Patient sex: M
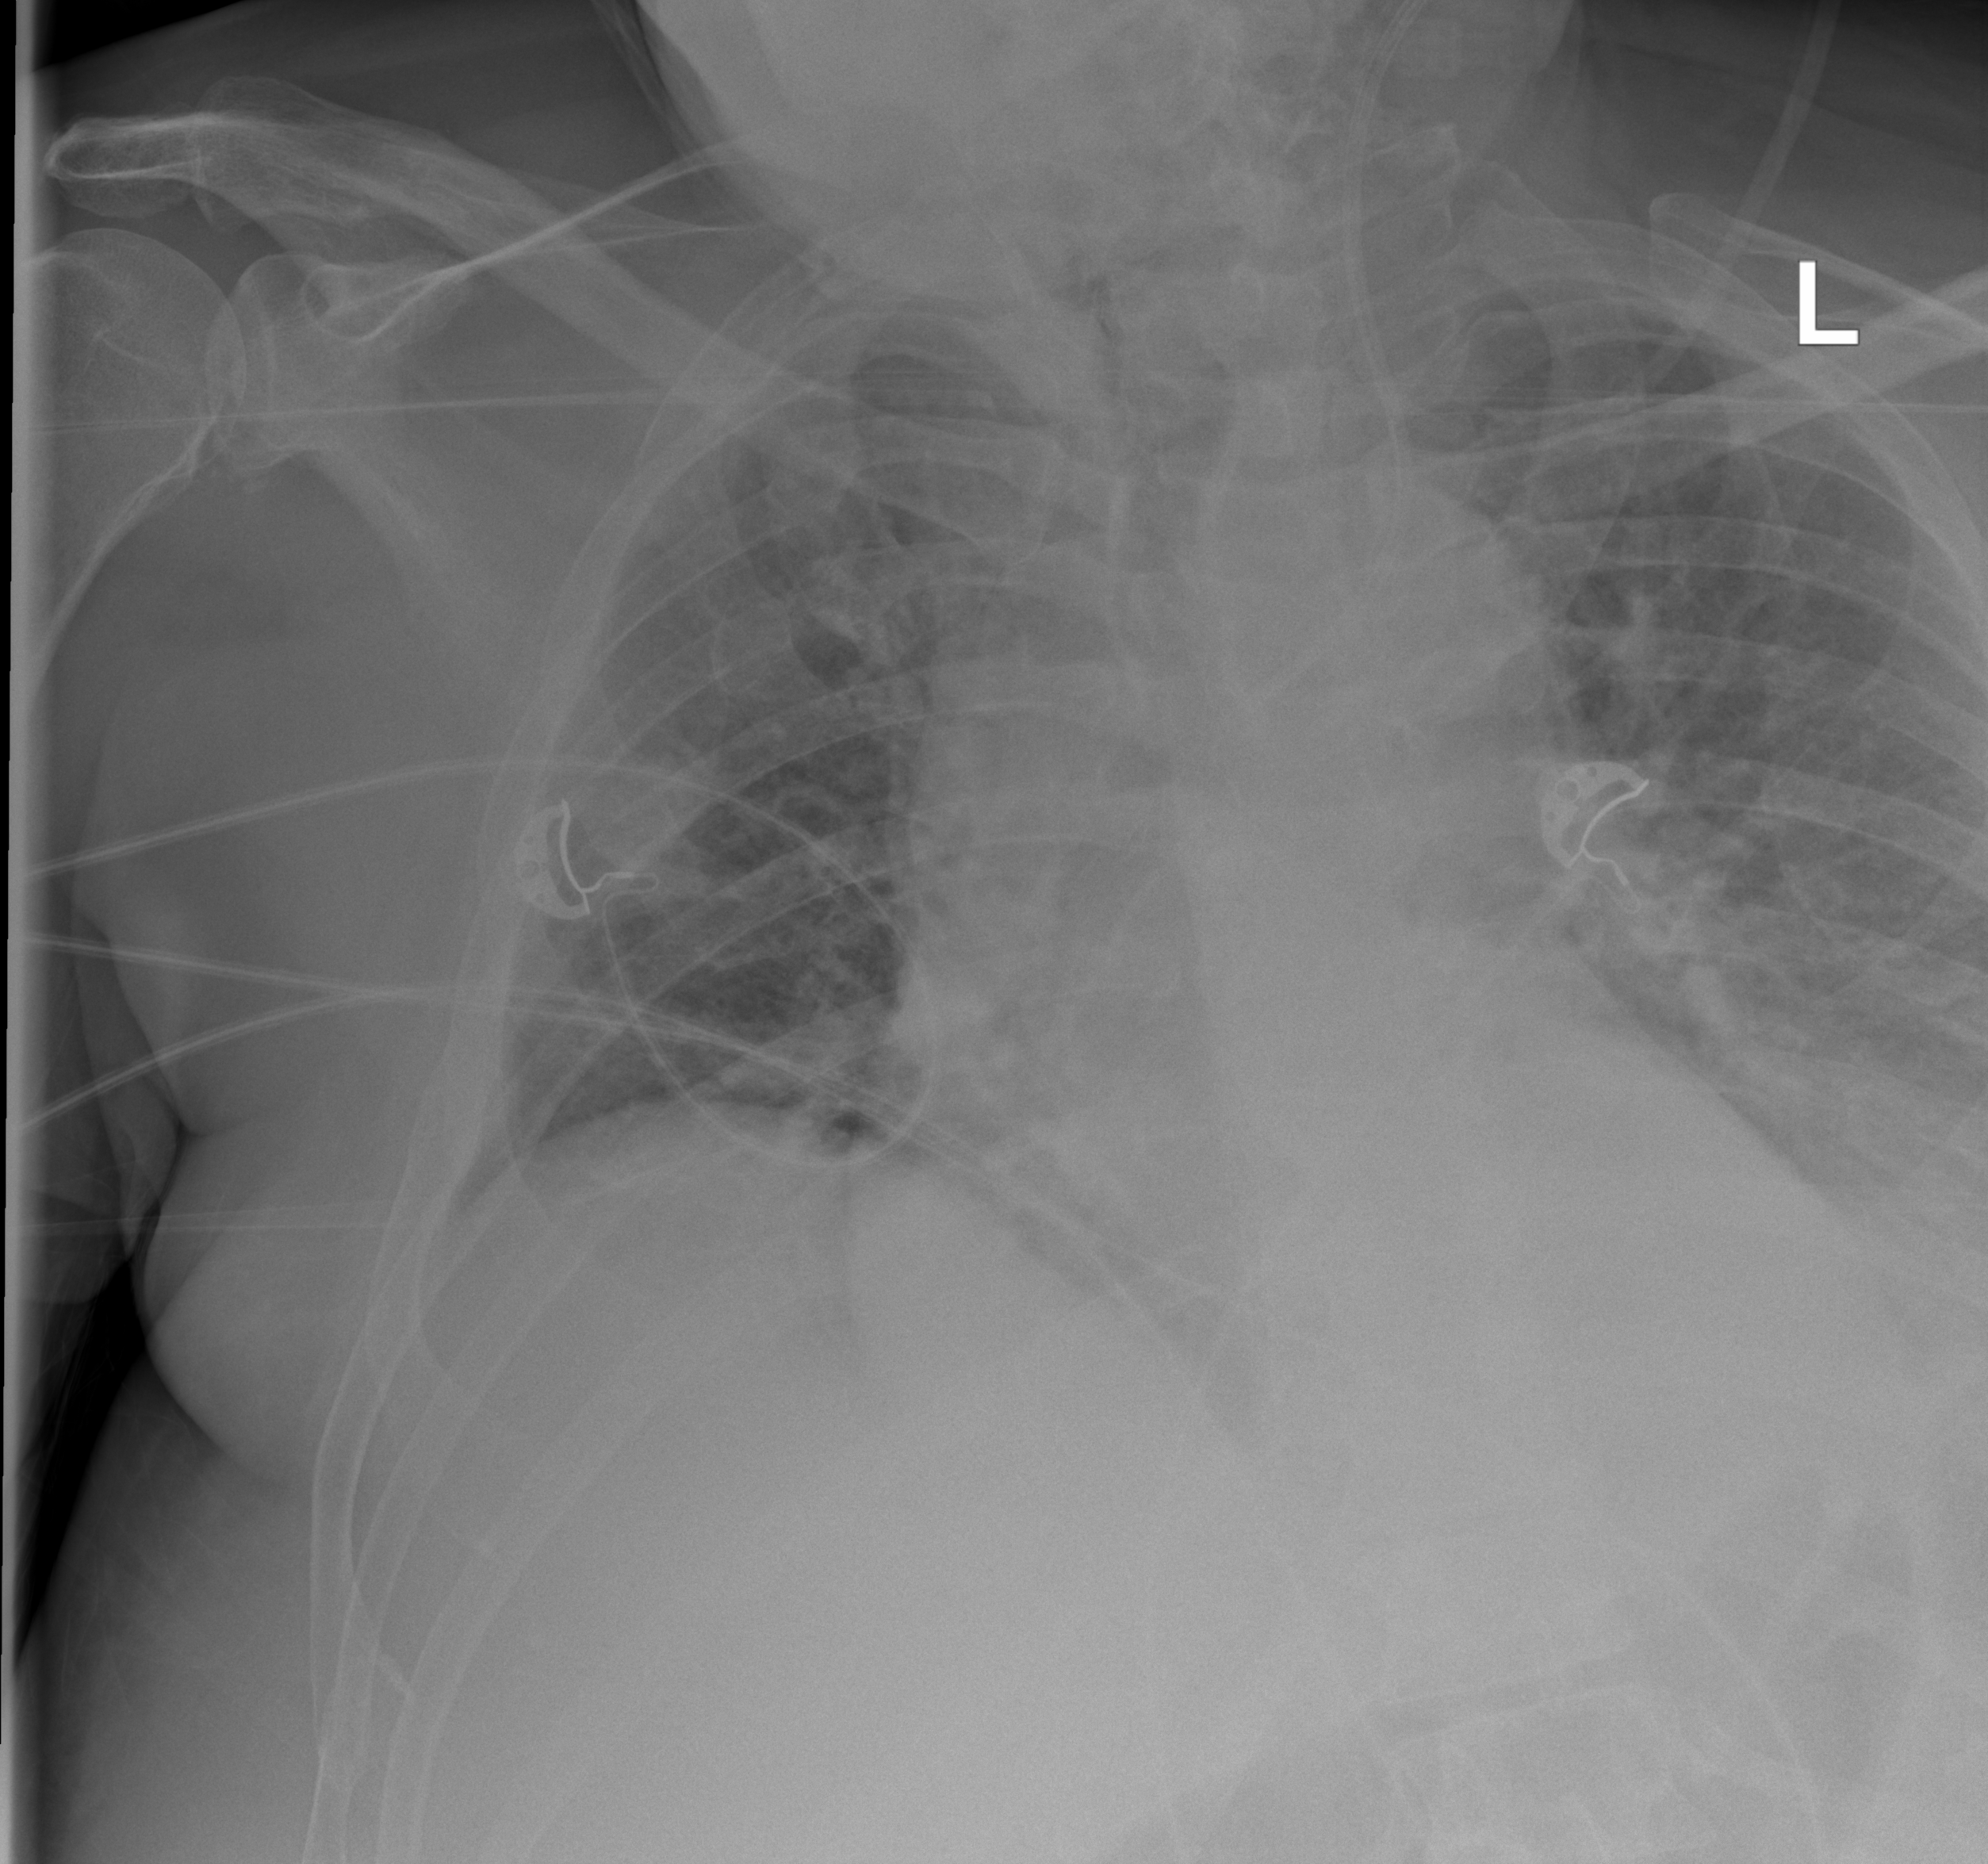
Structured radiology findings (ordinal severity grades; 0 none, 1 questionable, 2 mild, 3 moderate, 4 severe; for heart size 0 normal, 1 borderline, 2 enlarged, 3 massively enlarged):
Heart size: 2
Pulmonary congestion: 2
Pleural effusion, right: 0
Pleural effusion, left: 2
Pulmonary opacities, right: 0
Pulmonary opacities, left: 2
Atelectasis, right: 0
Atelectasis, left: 2